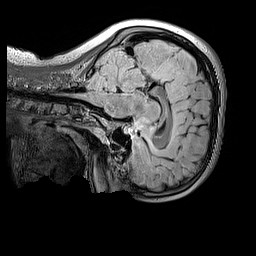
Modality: FLAIR
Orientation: sagittal
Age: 12
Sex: male
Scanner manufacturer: siemens
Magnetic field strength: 3 T
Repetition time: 5 s
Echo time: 0.388 s